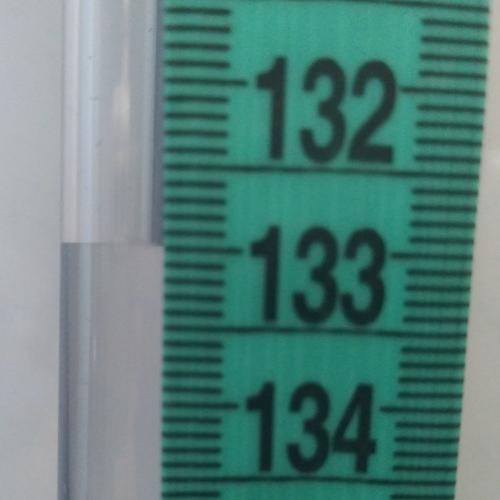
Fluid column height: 133.0 cm